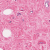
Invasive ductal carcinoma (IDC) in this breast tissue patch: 0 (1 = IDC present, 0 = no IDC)